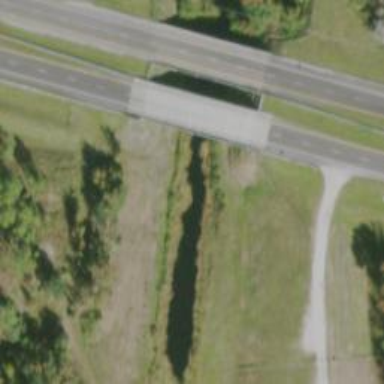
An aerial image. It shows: Trunk road bridge.